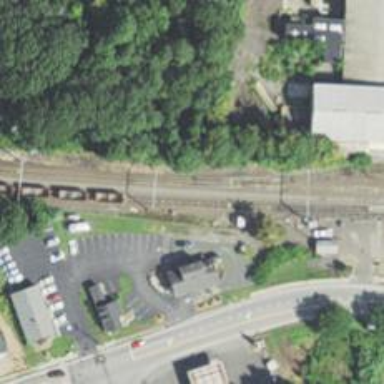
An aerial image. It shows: Railway with electrified contact lines.